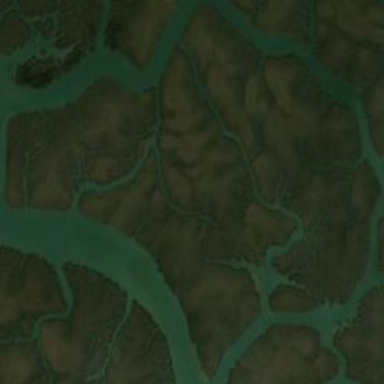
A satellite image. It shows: Beautiful mangrove wetland.